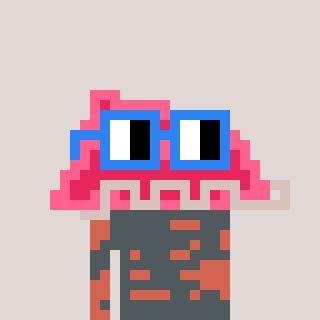
a pixel art character with square blue glasses, a retainer-shaped head and a peachy-colored body on a warm background